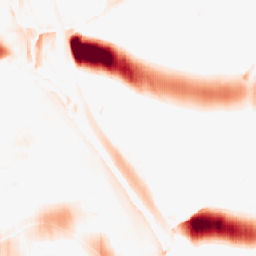
Category: morphological
Decomposition family: morphological_ellipse
Decomposition parameters: operation: opening
width: 50
height: 5
Upsampling method: nearest
Upsampling parameters: scale: 8
Upsampling scale: 8